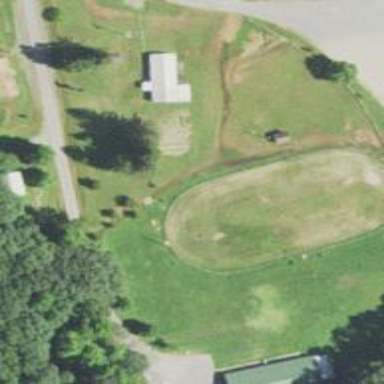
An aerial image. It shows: Equestrian pitch for leisure land use.